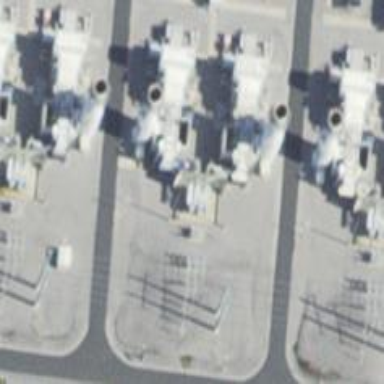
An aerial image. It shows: Gas turbine generator is in use.